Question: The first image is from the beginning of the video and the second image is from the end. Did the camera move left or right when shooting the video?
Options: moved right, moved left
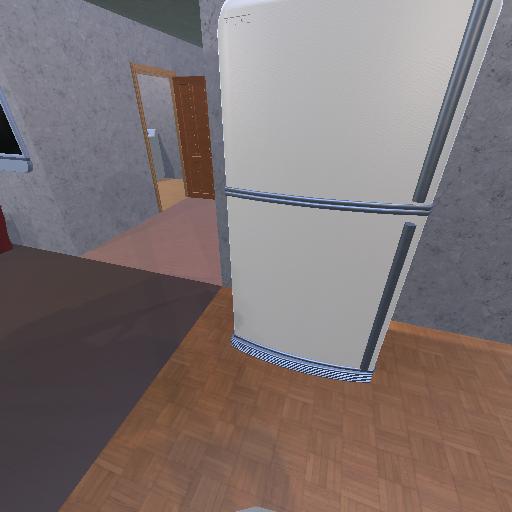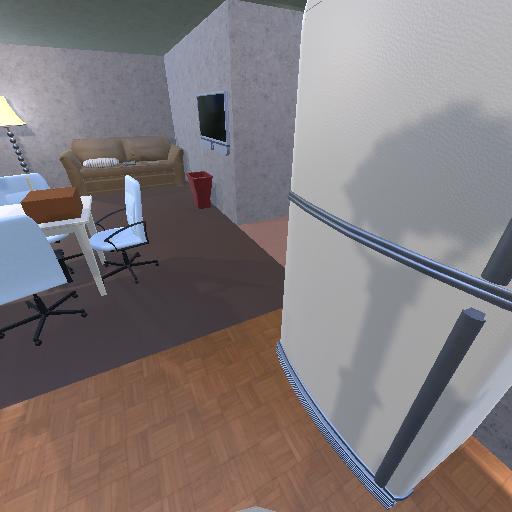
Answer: moved right